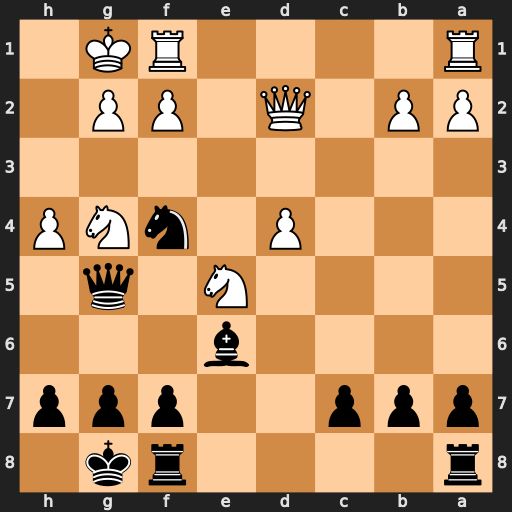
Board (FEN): r4rk1/ppp2ppp/4b3/4N1q1/3P1nNP/8/PP1Q1PP1/R4RK1
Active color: b
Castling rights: -
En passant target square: -
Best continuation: Nh3+ gxh3 Qxd2